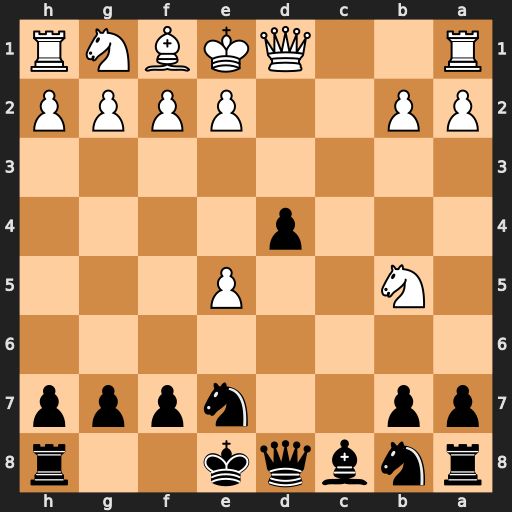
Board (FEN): rnbqk2r/pp2nppp/8/1N2P3/3p4/8/PP2PPPP/R2QKBNR
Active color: b
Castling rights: KQkq
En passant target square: -
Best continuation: Qa5+ Qd2 Qxb5